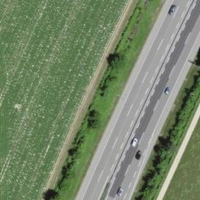
EUNIS habitat code: 57
Species observed at this site:
Certhia brachydactyla
Corvus corone
Cyanistes caeruleus
Troglodytes troglodytes
Corvus frugilegus
Turdus viscivorus
Passer domesticus
Fringilla coelebs
Buteo buteo
Carduelis carduelis
Turdus merula
Chroicocephalus ridibundus
Columba palumbus
Phalacrocorax carbo
Parus major
Erithacus rubecula
Milvus milvus
Pica pica
Garrulus glandarius